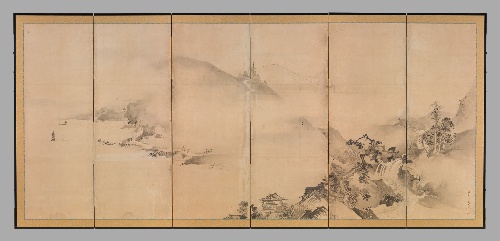
Title: 四季山水図屏風|Landscapes of the Four Seasons
Artist: Kano Tan'yū
Artist bio: Japanese, 1602–1674
Date: 1630s
Object type: Screens
Classification: Paintings
Medium: Pair of six-panel folding screens; ink and color on paper
Culture: Japan
Period: Edo period (1615–1868)
Dimensions: Image (each): 60 3/8 in. × 11 ft. 6 7/8 in. (153.4 × 352.7 cm)
Department: Asian Art
Credit line: Mary Griggs Burke Collection, Gift of the Mary and Jackson Burke Foundation, 2015
Accession year: 2015
Repository: Metropolitan Museum of Art, New York, NY
Tags: Mountains|Landscapes|Trees